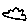
Label: cloud